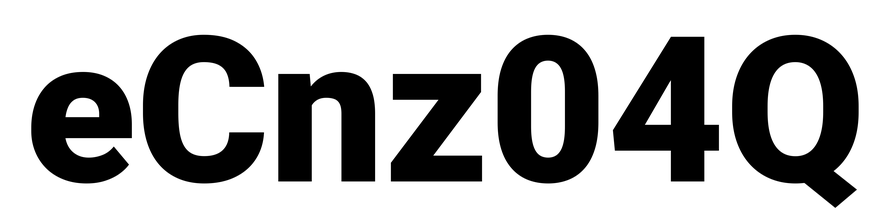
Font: Roboto_Black